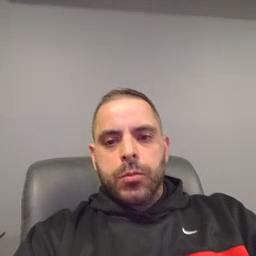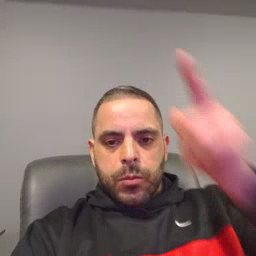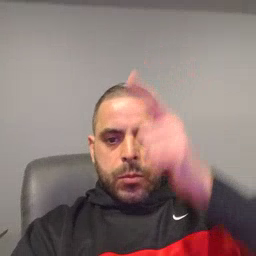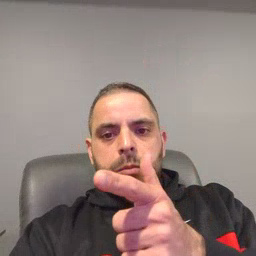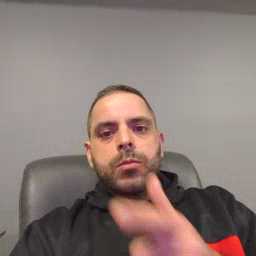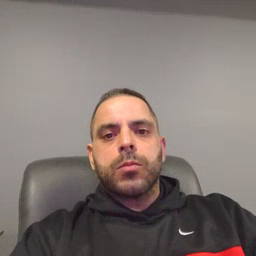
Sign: brother